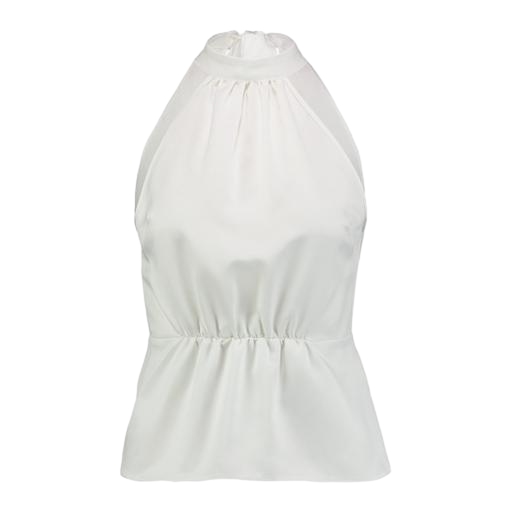
white halter top, white women's halter top, white halter neck tank, white background